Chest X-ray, PA view. Patient: 54 years old, sex M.
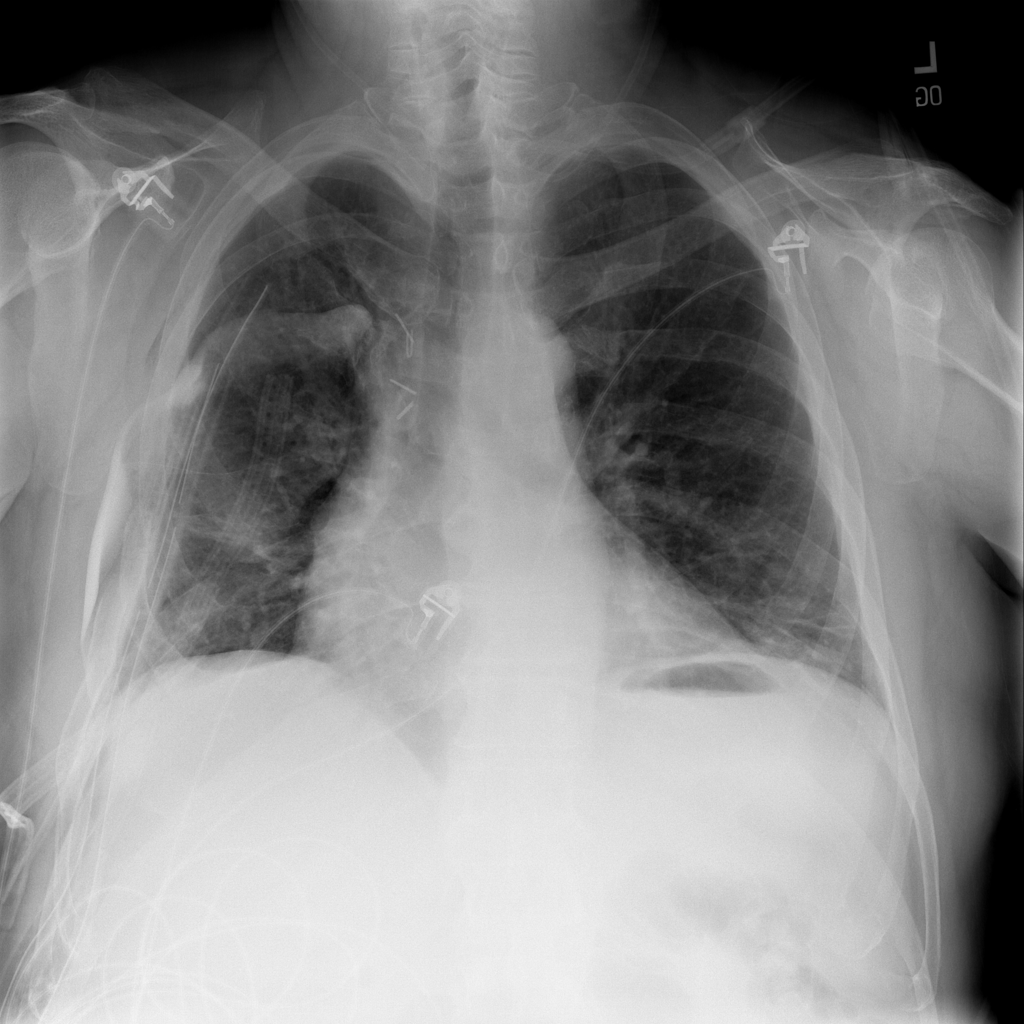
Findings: Atelectasis